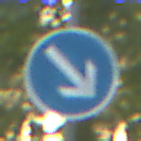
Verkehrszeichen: VorgeschriebeneVorbeifahrtRechts
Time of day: MorningAfternoon
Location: Outdoor (Nature)
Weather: Clear
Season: NotSpecified
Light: Natural